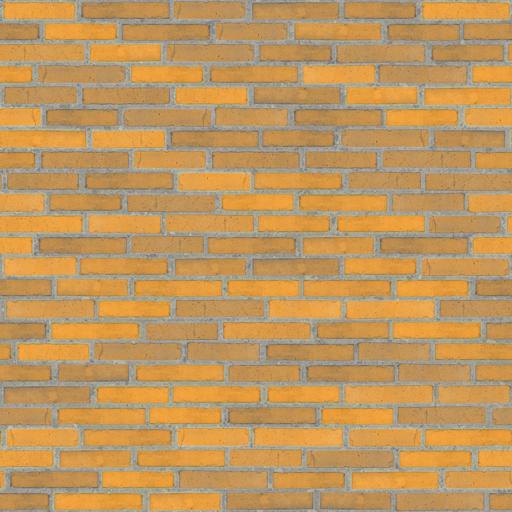
Tags: bricks yellow